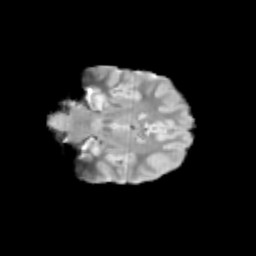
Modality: T2w
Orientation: coronal
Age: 11
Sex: female
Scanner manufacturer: siemens
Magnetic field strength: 3 T
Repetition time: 3.8 s
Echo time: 0.07 s